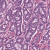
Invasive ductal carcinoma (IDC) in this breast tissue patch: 1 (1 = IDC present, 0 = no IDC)